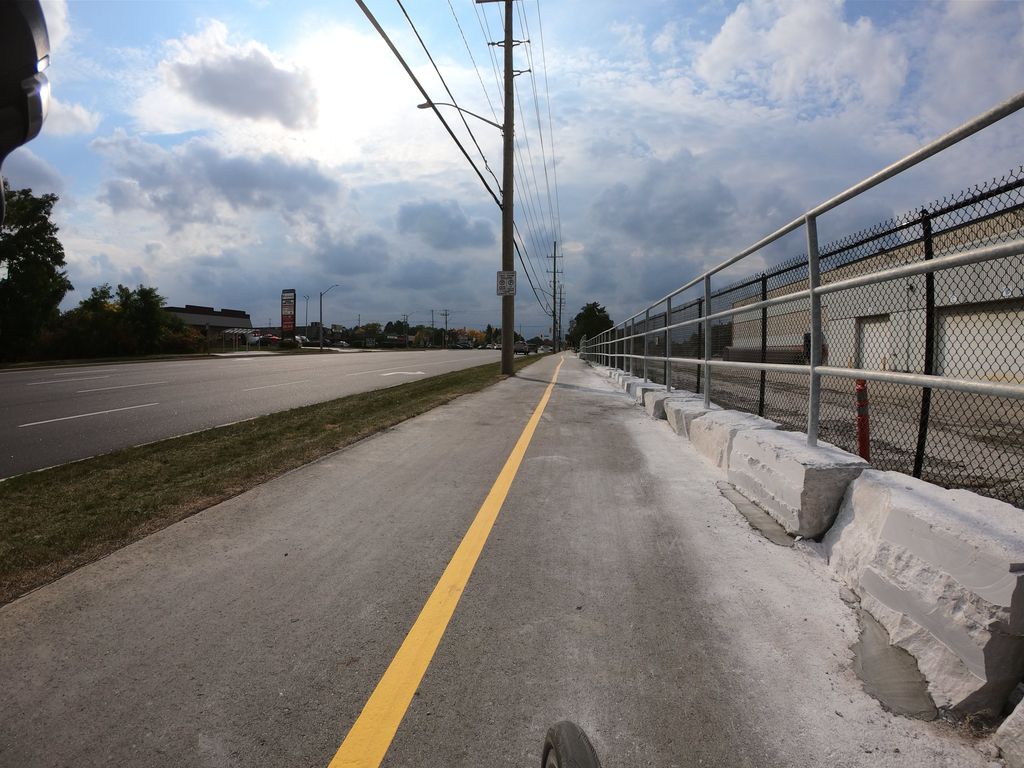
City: kitchener-waterloo